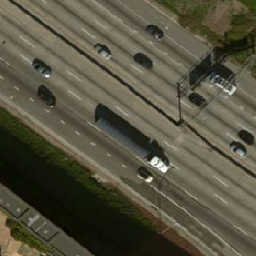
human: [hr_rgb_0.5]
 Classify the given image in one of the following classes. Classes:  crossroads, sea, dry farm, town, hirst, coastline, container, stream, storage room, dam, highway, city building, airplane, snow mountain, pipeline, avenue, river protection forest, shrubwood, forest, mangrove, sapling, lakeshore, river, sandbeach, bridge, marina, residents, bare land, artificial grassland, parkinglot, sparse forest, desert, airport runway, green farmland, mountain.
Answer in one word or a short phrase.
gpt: highway